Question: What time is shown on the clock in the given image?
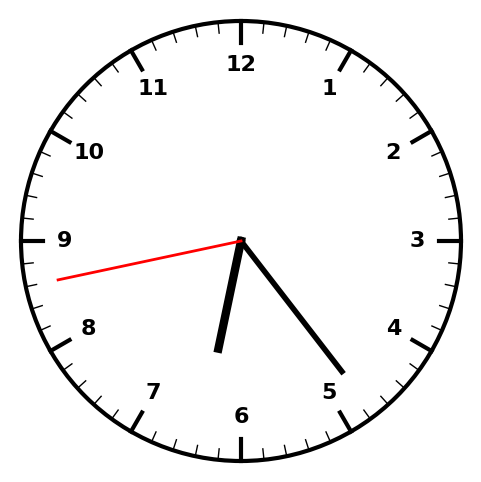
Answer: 06:23:43